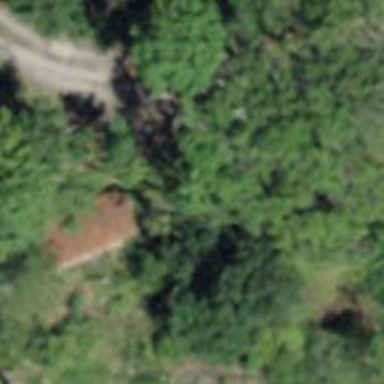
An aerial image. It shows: Single tag "natural: tree."